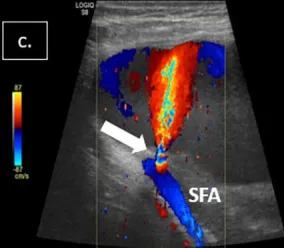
Eccentric echogenic thrombus (white star) is noted inside the PSA;. Doppler showing jet-like flow from SFA into the PSA sac.
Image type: radiology (ultrasound)